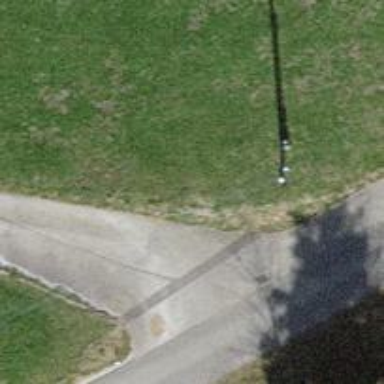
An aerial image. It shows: Power pole.